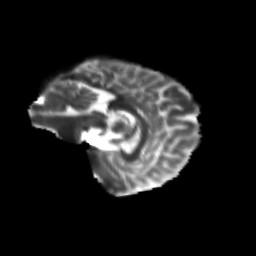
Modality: T2w
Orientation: sagittal
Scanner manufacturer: siemens
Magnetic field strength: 3 T
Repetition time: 9.2 s
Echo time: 0.084 s